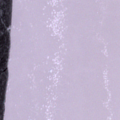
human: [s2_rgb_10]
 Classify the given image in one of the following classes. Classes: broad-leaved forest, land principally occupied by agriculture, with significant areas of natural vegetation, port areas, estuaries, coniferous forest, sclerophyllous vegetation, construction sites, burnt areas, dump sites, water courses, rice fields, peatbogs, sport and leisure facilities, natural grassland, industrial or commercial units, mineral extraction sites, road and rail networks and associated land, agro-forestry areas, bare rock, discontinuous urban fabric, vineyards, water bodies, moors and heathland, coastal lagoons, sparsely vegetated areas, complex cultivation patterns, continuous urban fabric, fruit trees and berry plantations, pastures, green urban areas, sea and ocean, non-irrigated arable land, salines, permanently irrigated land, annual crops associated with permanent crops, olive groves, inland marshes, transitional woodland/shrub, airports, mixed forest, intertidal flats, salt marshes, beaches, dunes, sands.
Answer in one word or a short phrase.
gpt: sea and ocean